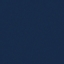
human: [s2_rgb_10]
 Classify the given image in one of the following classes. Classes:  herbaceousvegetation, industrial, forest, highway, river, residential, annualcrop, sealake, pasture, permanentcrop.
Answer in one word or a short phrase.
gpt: SeaLake